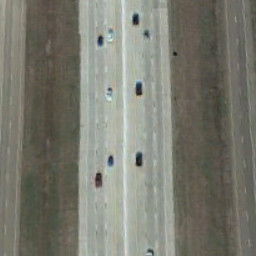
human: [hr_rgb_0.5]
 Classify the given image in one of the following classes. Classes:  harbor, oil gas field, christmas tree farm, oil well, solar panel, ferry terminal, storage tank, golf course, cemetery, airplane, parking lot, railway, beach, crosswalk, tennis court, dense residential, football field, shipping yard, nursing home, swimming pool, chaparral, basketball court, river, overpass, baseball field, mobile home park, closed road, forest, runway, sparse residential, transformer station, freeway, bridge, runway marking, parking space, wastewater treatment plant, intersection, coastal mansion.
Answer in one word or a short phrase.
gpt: freeway